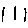
Label: line